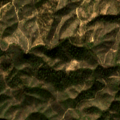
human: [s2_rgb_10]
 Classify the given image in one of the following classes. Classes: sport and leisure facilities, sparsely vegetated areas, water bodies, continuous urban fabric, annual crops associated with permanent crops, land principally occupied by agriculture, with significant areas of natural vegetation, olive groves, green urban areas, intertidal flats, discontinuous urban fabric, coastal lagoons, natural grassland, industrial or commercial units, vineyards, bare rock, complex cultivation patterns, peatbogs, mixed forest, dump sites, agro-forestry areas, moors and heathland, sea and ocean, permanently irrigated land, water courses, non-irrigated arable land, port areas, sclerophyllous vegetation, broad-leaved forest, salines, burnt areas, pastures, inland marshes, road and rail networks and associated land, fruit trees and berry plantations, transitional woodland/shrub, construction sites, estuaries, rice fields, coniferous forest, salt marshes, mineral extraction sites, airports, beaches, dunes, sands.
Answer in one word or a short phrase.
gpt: broad-leaved forest, transitional woodland/shrub